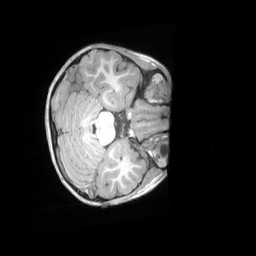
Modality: T1w
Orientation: axial
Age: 5
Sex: female
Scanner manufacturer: siemens
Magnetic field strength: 3 T
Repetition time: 2.53 s
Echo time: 0.00164 s